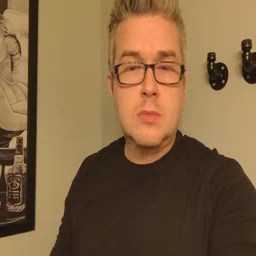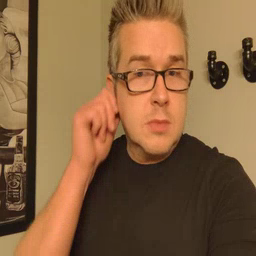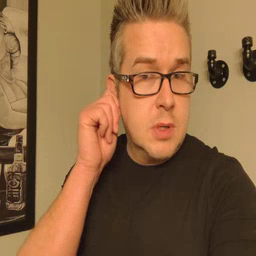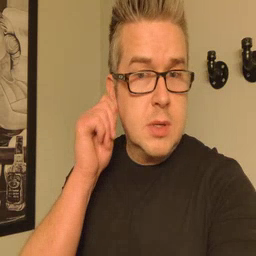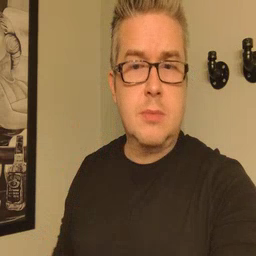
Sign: ear